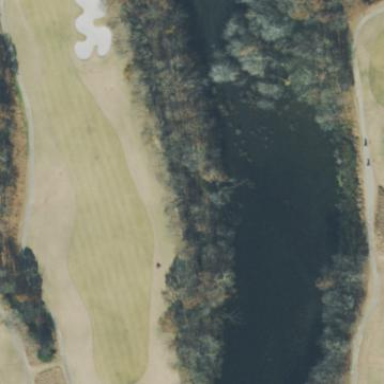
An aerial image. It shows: Area with grass used as rough in golf course.